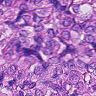
Metastatic tissue present: yes